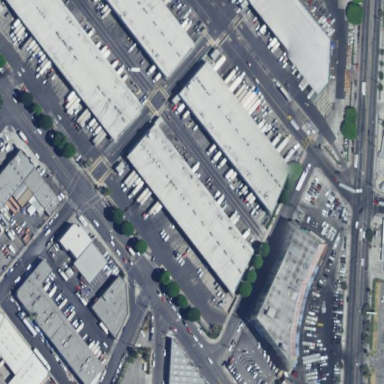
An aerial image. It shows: Warehouse.